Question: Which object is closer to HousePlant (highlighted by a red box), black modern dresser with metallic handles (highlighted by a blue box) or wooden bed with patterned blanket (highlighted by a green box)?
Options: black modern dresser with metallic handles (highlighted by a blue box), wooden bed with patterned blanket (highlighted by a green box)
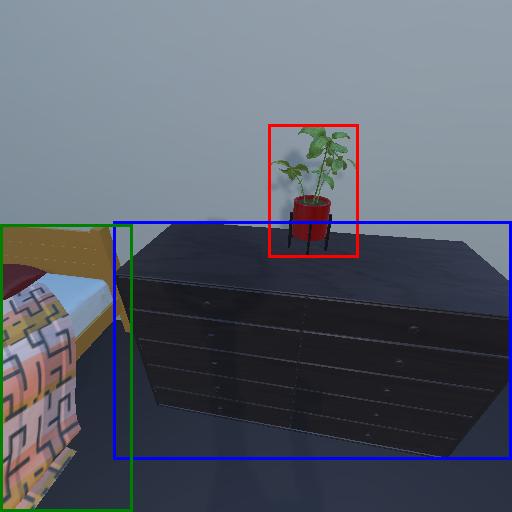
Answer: black modern dresser with metallic handles (highlighted by a blue box)